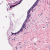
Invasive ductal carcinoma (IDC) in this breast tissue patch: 0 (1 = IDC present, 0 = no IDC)